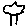
Label: tree